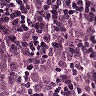
Metastatic tissue present: yes